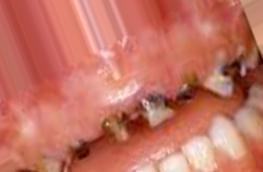
Condition: Caries